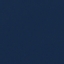
Label: SeaLake